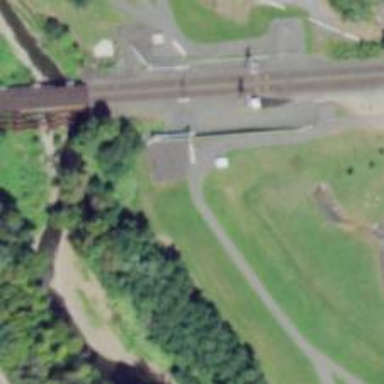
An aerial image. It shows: Cycleway road built along dyke embankment.